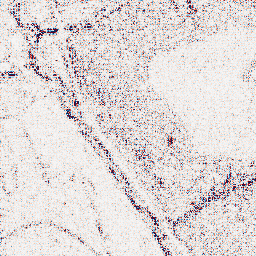
Category: wavelet
Decomposition family: wavelet_biorthogonal
Decomposition parameters: wavelet: bior5.5
level: 1
Upsampling method: edge_directed
Upsampling parameters: scale: 4
Upsampling scale: 4